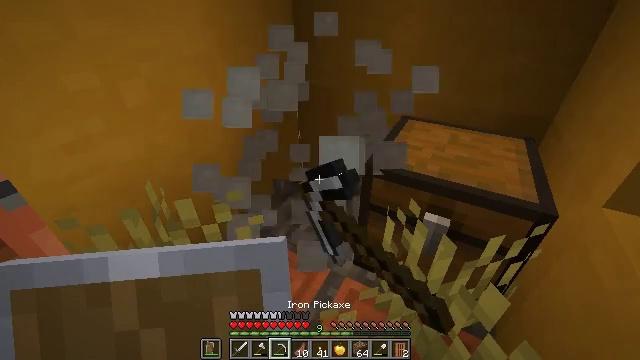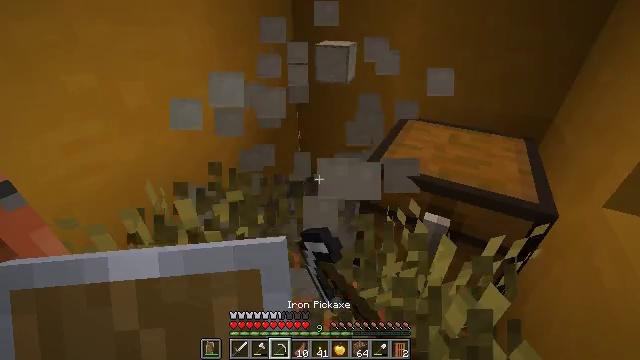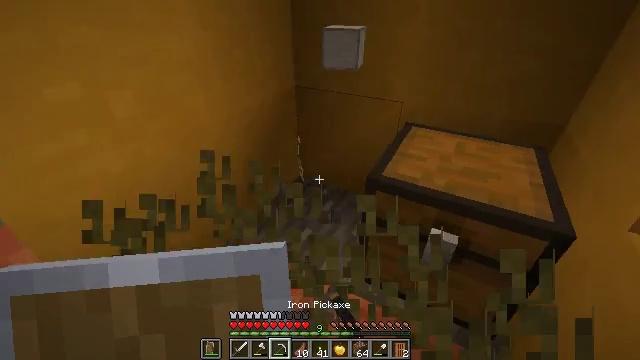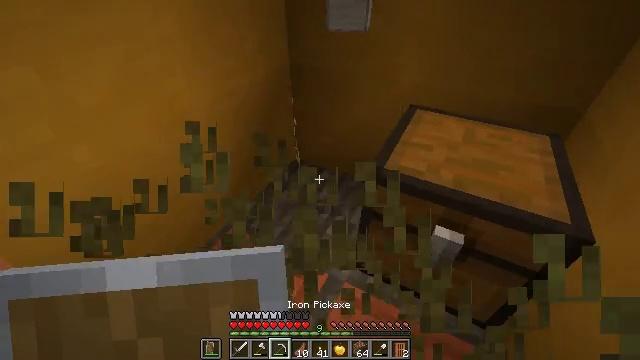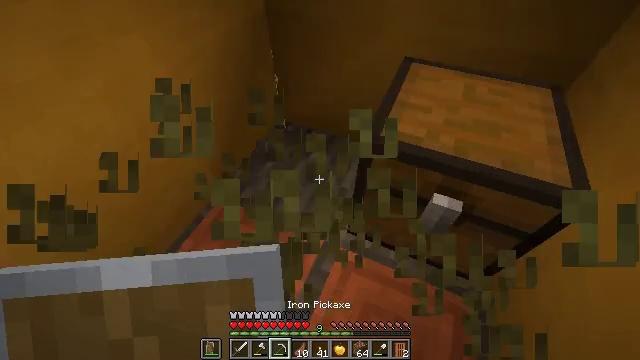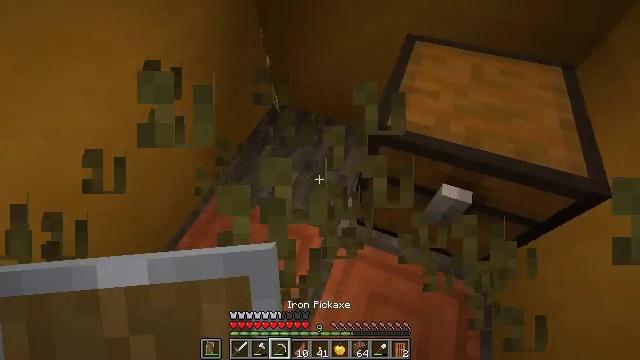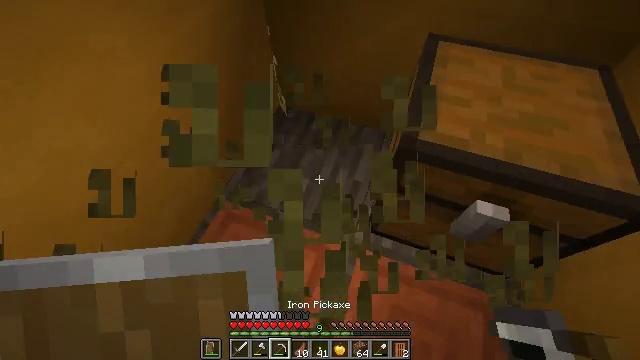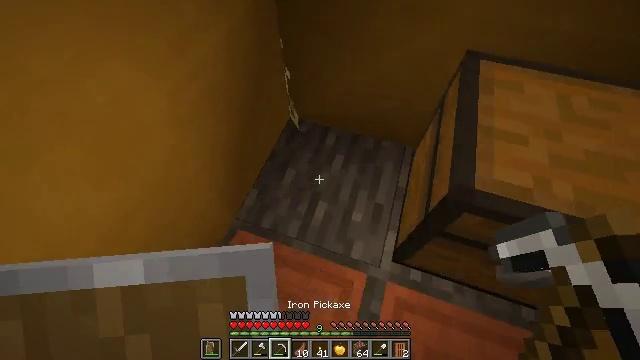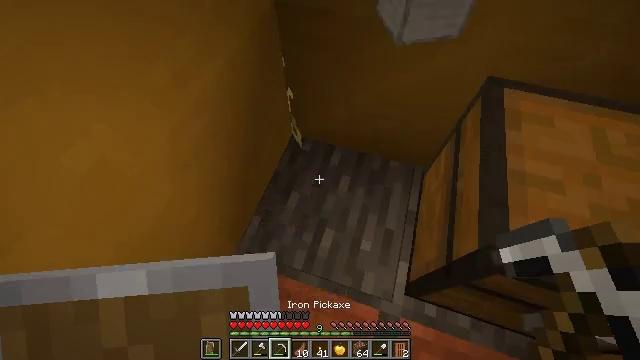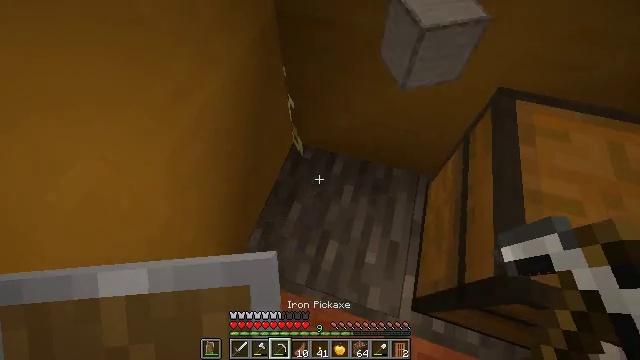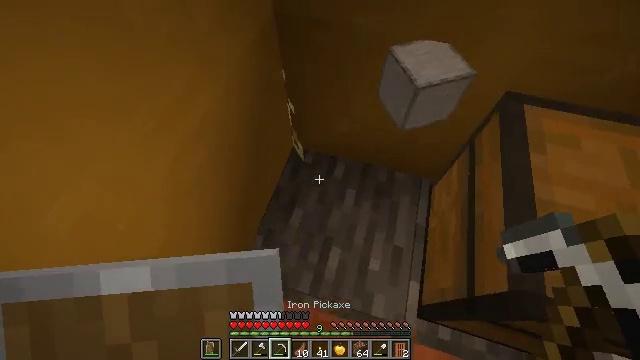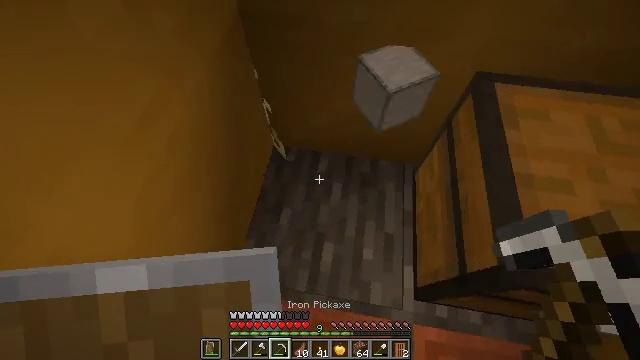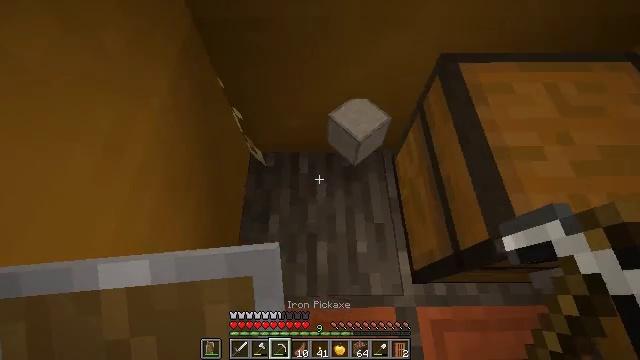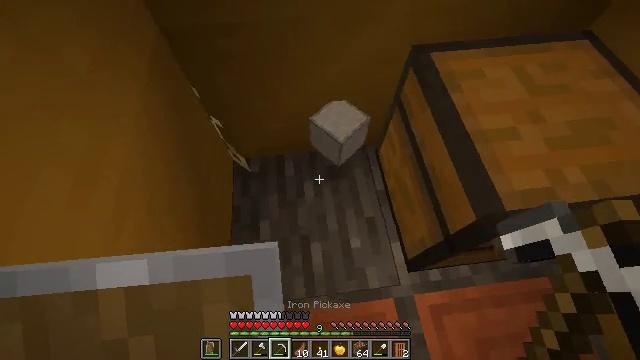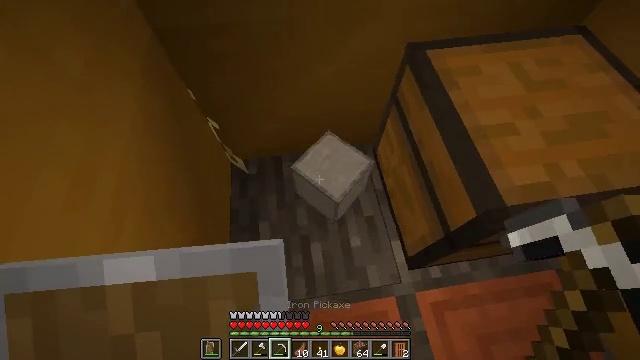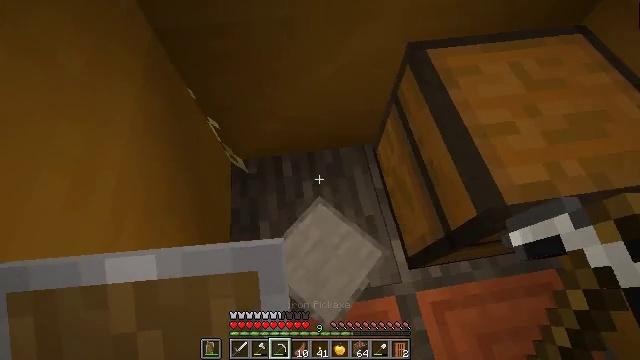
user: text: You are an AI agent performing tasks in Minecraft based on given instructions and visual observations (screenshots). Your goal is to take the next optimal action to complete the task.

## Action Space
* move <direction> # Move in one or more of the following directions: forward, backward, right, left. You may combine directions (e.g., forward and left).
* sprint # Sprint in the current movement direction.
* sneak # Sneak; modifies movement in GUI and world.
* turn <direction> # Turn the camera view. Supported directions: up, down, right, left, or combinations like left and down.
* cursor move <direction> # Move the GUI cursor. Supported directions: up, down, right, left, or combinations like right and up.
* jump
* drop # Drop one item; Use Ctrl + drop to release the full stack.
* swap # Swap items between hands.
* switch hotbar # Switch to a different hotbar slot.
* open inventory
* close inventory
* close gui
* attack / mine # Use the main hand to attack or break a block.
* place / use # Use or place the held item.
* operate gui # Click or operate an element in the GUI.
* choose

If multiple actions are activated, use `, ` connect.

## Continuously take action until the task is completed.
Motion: motion action
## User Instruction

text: Mine the orange bed.
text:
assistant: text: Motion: attack / mine
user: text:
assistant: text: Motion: move forward
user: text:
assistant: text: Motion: move forward, turn down
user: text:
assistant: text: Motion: move forward and move left, turn right and down
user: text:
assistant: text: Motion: move forward and move left, turn right and down
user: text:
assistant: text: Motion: move forward and move left, turn right and down
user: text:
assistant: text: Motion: move forward, turn right and down
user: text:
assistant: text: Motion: move forward
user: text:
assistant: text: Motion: no_op
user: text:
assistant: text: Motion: no_op
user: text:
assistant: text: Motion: turn right and down
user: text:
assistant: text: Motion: turn right
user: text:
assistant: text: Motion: turn right
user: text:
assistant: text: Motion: turn right
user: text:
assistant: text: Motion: no_op
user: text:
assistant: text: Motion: no_op
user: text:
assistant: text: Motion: no_op
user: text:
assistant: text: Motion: no_op
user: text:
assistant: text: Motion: open inventory
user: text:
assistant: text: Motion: open inventory
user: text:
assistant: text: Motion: cursor move right and down, open inventory
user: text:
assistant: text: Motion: cursor move right and down
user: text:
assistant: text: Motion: cursor move down
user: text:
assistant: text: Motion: no_op
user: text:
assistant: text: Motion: cursor move left and up
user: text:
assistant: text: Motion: cursor move left and up
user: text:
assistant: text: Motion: cursor move left and up
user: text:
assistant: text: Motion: cursor move left
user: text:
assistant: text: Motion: no_op
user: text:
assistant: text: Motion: no_op